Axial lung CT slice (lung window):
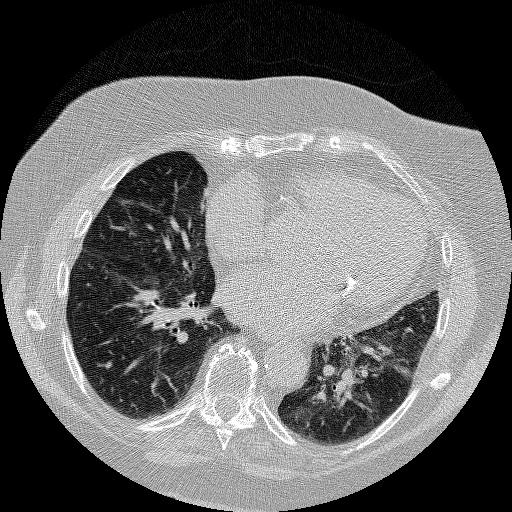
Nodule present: no